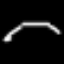
Label: octagon